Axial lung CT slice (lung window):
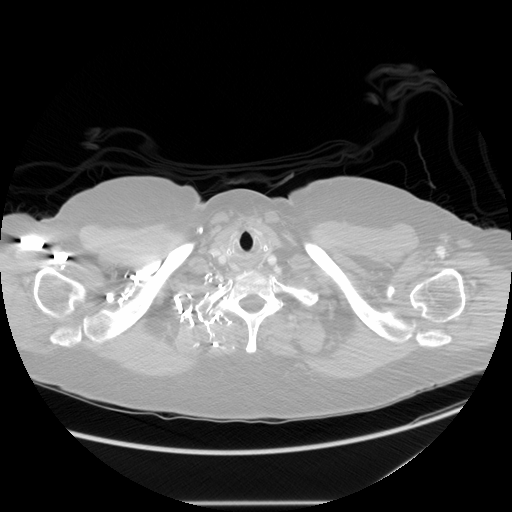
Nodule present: no